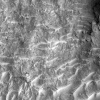
Atmospheric dust classification: not_dusty